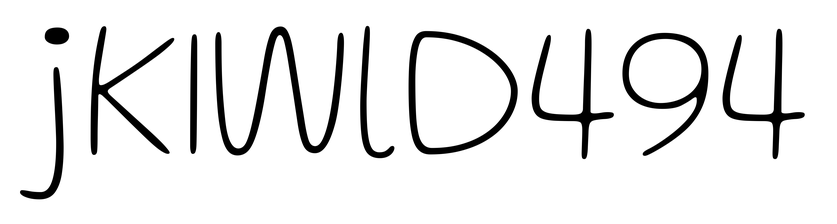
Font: Gluten_Thin